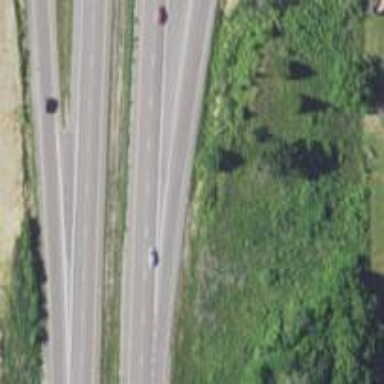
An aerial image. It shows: Motorway junction.